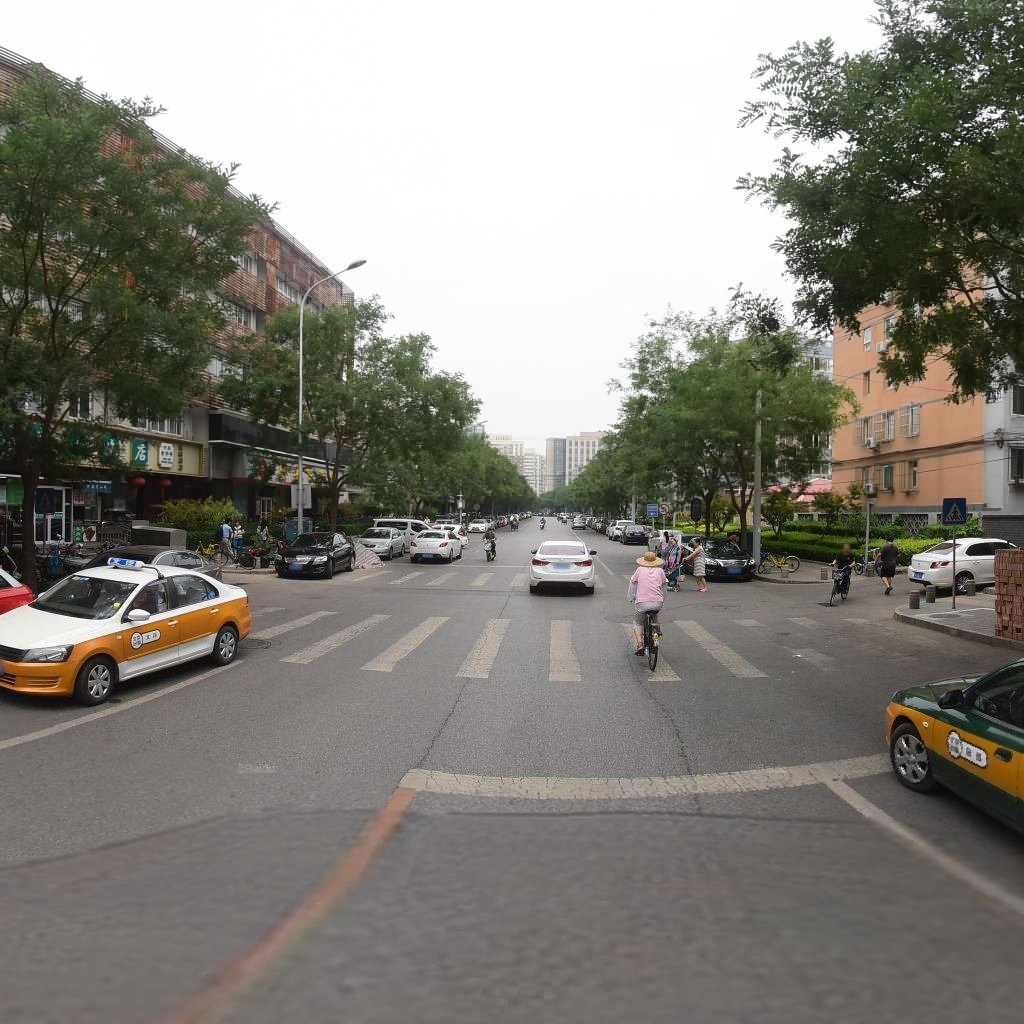
Region: Xicheng
Road damage annotations: manhole cover, longitudinal crack, longitudinal crack, manhole cover